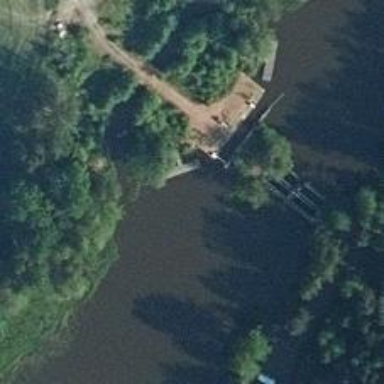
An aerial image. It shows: Lock gate on waterway.